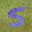
Label: 5